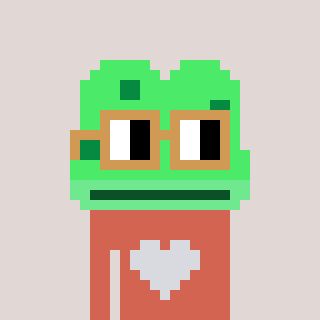
a pixel art character with square brown glasses, a frog-shaped head and a peachy-colored body on a warm background